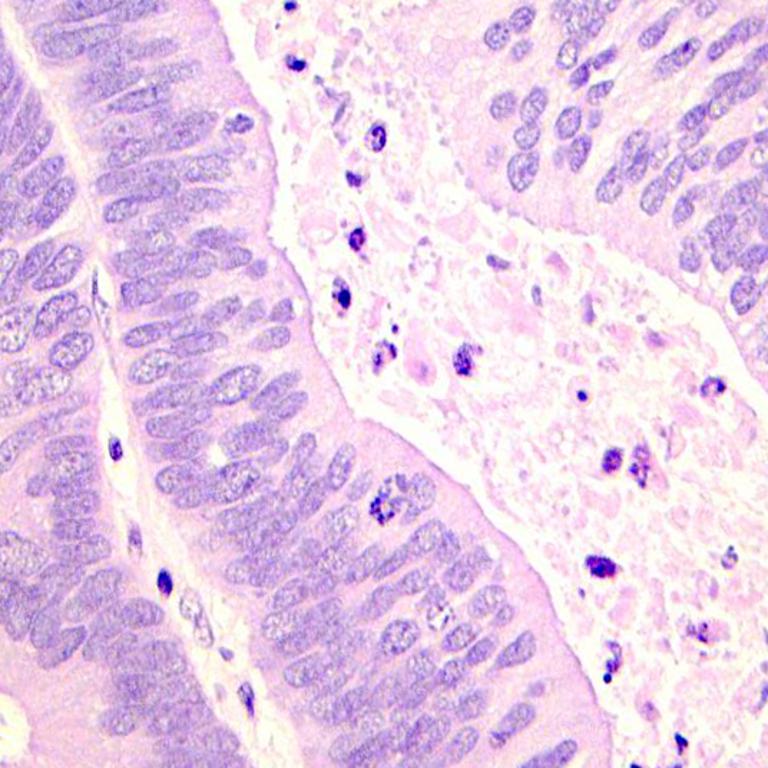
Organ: colon
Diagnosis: adenocarcinomas